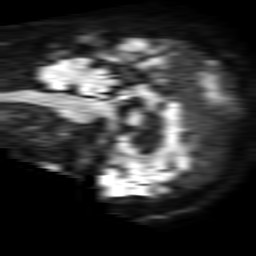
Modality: TRACE
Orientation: sagittal
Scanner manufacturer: philips
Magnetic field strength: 1.5 T
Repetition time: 3.516 s
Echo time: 0.07117 s